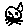
Label: cat